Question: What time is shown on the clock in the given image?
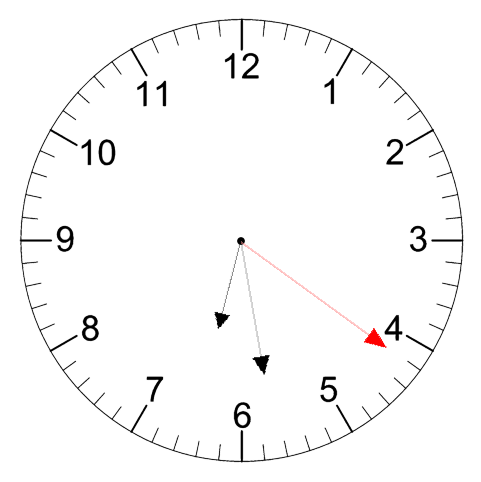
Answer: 06:28:21